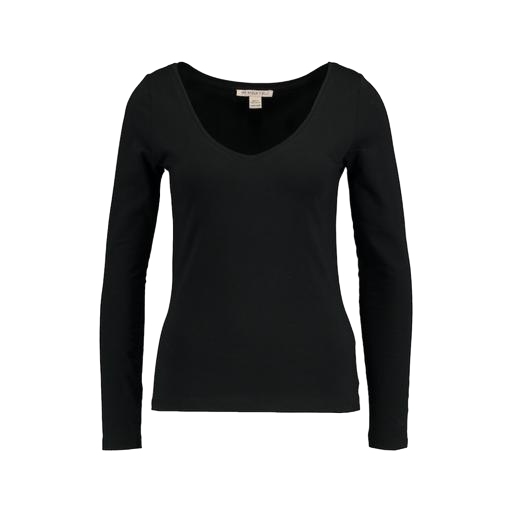
black women's long sleeve t-shirt, black v-neck top only macy, longsleeve t-shirt, white background